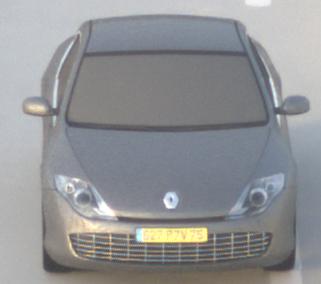
Make: Renault
Model: Laguna Coupé TCe 170
Detailed model: Laguna (III) Coupé
Model produced from: 2010/11
Model produced until: 2011/05
Doors: 2
Color: gray
Road condition: dry road
Daytime: sunrise or sunset
Contrast: low contrast